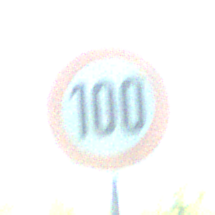
Verkehrszeichen: Geschwindigkeit100
Umgebung: Outdoor, Nature
Tageszeit: MorningAfternoon
Wetter: Clear
Licht: Natural
Jahreszeit: NotSpecified
Kontrast: HighContrast